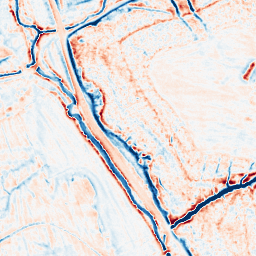
Category: multiscale
Decomposition family: dog_multiscale
Decomposition parameters: sigma_ratio: 1.4
n_scales: 5
base_sigma: 0.5
Upsampling method: bicubic_3x
Upsampling parameters: scale: 3
Upsampling scale: 3